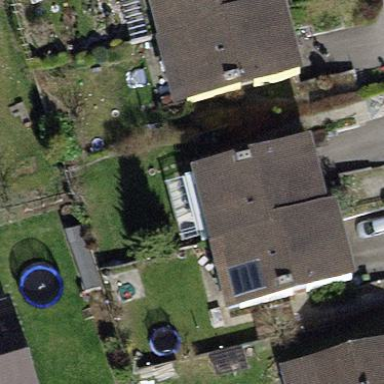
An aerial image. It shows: Building with tiled roof.